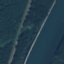
Land use / land cover class: River